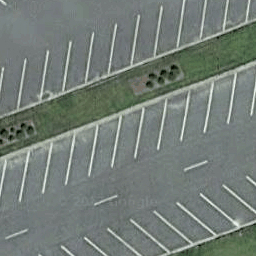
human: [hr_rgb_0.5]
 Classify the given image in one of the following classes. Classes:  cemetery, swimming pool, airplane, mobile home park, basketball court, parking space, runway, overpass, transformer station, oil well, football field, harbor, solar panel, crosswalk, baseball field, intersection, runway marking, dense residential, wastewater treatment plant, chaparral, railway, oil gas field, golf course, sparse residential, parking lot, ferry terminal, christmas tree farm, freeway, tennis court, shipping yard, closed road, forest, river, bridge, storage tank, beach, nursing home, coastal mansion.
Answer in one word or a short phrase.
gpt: parking space